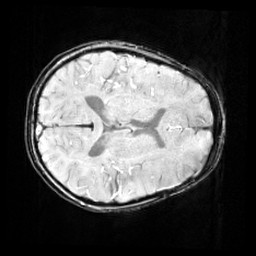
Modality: SWI
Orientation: axial
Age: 9
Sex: female
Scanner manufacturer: siemens
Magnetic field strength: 3 T
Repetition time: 0.027 s
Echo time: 0.02 s